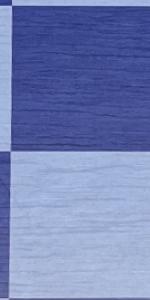
Label: Empty